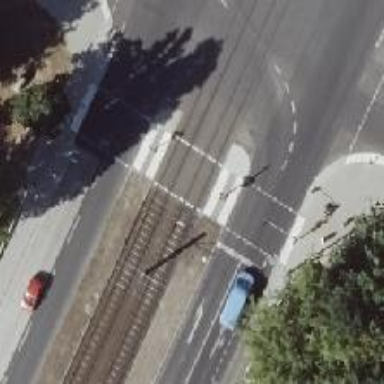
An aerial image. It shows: Footway located on traffic island.